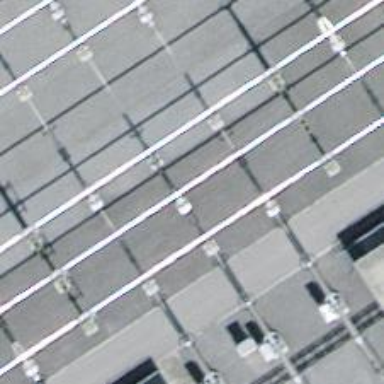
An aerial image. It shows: Power line with three cables in bay configuration.